Interaction volume radius: 10 \u00c5
Interaction volume height: 15 \u00c5
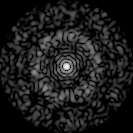
Disorder parameter: 0.8425